Question: These signs of new line and tab appeared when I launched eclipse today. How do I turn it off?
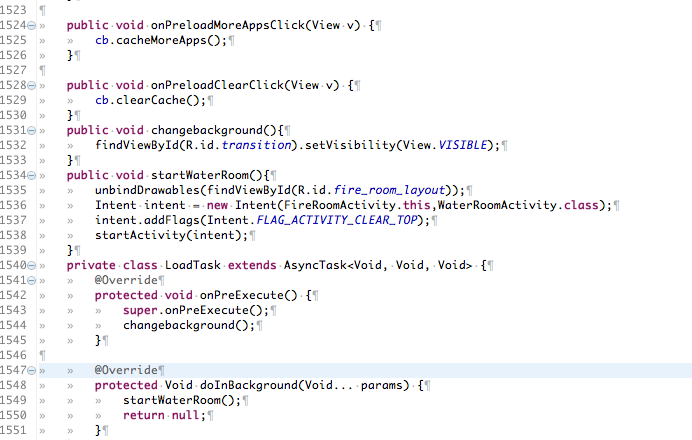
Answer: Press the button highlighted in this screenshot: